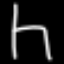
Label: chair